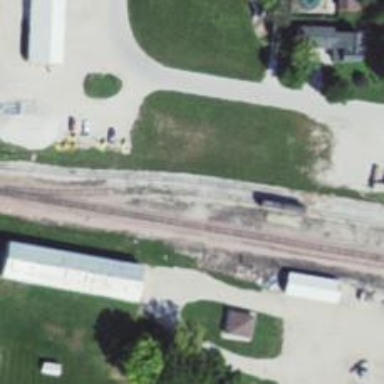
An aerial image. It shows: Railway track.